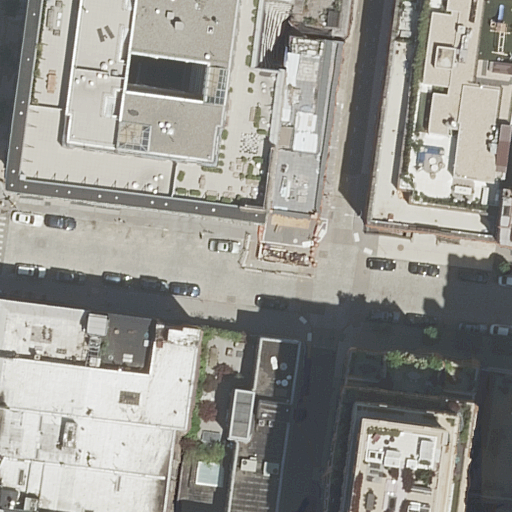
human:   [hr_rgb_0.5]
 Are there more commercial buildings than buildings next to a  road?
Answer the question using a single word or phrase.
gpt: no

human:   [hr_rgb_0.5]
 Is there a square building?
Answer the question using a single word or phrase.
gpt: no

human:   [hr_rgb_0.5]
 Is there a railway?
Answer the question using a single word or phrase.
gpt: no

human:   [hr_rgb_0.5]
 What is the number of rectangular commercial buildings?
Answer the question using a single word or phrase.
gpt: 0

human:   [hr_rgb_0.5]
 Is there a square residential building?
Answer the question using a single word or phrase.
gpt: no

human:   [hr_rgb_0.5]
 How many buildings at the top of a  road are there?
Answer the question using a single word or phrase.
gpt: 8

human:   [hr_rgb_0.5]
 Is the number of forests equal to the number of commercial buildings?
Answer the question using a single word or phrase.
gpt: yes

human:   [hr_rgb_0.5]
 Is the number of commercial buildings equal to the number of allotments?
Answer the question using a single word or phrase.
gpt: yes

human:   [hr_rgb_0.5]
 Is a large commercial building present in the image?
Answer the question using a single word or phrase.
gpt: no

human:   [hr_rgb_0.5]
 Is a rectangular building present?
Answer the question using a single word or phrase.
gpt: yes

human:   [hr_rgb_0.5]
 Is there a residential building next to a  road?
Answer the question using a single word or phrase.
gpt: yes

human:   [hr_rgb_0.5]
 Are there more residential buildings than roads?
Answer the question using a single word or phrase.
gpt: yes

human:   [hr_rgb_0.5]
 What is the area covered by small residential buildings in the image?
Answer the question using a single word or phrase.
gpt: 168m2

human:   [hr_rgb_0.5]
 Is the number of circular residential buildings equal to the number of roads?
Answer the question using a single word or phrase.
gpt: no

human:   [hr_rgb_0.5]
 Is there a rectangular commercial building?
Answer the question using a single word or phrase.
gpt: no

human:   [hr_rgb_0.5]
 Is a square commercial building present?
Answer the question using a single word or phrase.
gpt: no

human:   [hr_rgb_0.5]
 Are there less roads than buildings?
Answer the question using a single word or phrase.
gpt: yes

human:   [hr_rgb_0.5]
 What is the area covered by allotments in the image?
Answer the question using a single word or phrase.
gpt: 0m2

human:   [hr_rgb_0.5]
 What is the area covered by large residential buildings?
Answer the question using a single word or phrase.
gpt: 4895m2

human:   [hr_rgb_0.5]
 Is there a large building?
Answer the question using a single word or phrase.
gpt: yes

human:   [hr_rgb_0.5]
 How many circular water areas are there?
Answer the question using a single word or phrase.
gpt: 0

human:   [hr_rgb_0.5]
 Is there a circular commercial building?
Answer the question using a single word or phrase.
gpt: no

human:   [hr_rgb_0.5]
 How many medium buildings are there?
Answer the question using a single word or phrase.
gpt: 5

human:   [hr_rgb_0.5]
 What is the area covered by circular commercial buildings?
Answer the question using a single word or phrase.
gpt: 0m2

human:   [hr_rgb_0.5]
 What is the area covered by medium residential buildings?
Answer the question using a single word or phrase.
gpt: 1650m2

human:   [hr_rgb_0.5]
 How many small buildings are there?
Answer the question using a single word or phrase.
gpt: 3

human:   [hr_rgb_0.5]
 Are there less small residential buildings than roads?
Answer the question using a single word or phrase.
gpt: no

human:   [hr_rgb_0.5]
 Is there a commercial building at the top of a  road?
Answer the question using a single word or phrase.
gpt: no

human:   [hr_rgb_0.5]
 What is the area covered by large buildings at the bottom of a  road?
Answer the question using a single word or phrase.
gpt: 1884m2

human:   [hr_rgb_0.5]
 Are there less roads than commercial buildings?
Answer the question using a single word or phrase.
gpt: no

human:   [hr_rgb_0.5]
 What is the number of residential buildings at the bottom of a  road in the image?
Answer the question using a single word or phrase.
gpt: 7

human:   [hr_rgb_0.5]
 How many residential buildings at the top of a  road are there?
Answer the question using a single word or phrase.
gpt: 8

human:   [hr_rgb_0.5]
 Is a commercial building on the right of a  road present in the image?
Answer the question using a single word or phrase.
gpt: no

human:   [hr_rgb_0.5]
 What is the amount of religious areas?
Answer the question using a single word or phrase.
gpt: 0

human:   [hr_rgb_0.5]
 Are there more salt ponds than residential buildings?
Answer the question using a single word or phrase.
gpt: no

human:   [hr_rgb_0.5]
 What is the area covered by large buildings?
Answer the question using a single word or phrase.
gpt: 4895m2